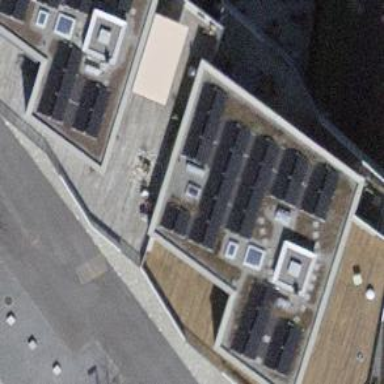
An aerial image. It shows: Solar power generator utilizing photovoltaic technology with solar photovoltaic panels.